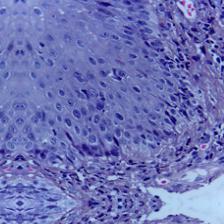
Diagnosis: Normal